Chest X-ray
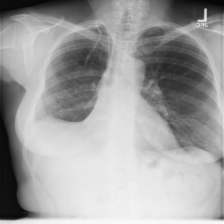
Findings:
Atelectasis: negative
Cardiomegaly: negative
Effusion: negative
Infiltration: negative
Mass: positive
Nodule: negative
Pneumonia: negative
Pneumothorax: negative
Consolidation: negative
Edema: negative
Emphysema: negative
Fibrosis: negative
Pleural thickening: positive
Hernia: negative